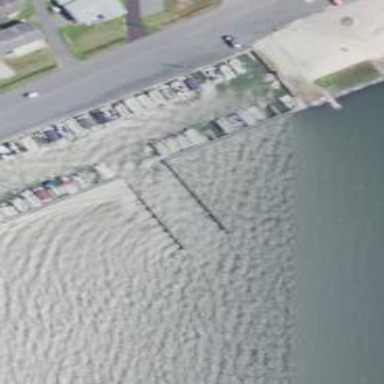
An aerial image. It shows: Breakwater structure.